Question: I am working with an SMS API to send messages to people. We'd also like to get information for users who do not want to receive the messages any longer and so click on a link on the messages or simply reply with a code. As you know this is called an "opt-out".
This API claims that it does not provide the method to receive these people's information via the API but instead they can send the information about the people who opt out in 'JSON' messages to a specified URL. And that URL should be able to handle those 'JSON' responses. I made a simple diagram to describe this.

The APIs I have consumed so far, they respond to you only upon sending a message. But I haven't ever worked with a SOAP/REST API that only sends messages and we are supposed to listen to those messages. How can this be done?
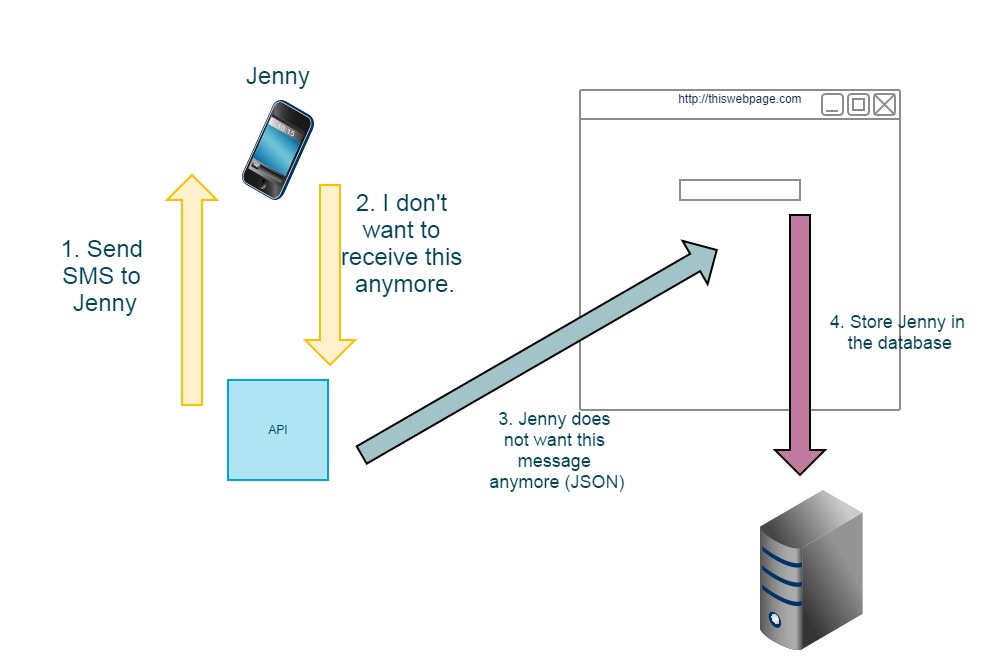
Answer: '''
<?php
json_decode($_REQUEST["APIJSON"])
//MYSQL THE DATA TO DBASE
?>
'''